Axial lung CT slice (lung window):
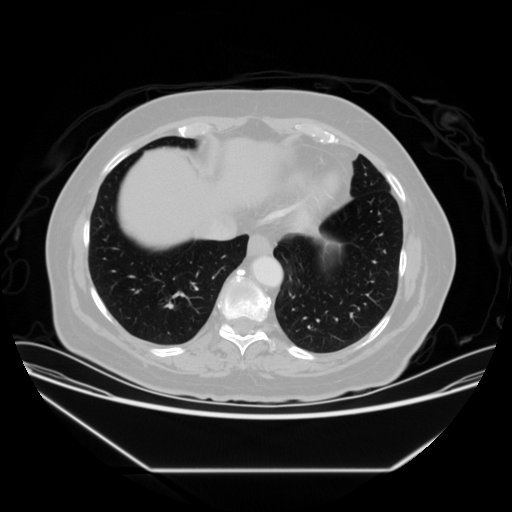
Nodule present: no